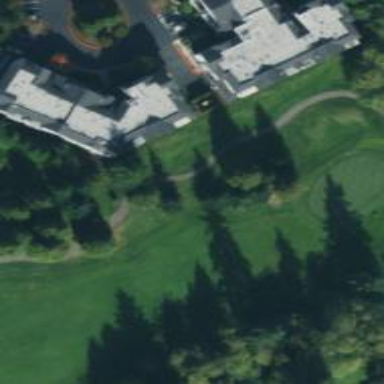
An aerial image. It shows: Path designated for golf carts.